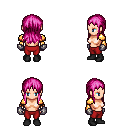
a pixel art fantasy rpg character, female body template, human, light skin, gold arm armor, red pants, pink unkempt hairstyle, metal gloves, black shoes, four views (front, back, left, right), 2x2 character sprite sheet, small pixel art, hard edges, no anti-aliasing